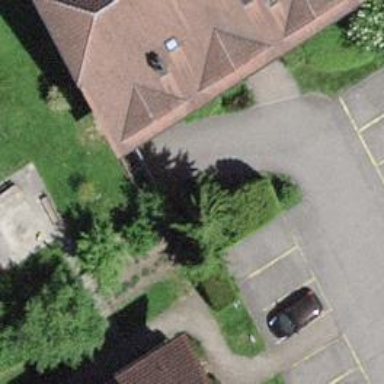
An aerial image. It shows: Parking entrance.